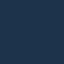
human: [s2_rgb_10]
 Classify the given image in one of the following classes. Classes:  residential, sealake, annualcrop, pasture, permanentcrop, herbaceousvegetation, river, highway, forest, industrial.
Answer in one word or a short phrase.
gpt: SeaLake